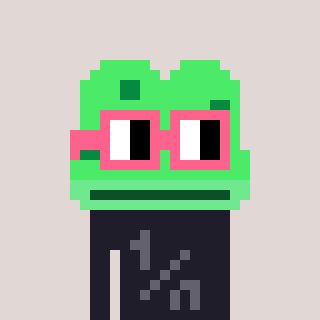
a pixel art character with square pink glasses, a frog-shaped head and a grayscale-colored body on a warm background